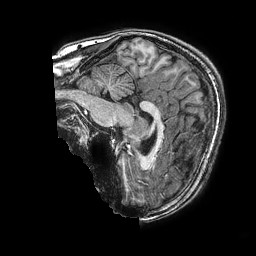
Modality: T1w
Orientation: sagittal
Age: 14
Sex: male
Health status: ill
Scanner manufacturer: ge
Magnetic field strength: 3 T
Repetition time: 0.0077 s
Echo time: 0.003436 s